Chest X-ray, AP view. Patient: 63 years old, sex F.
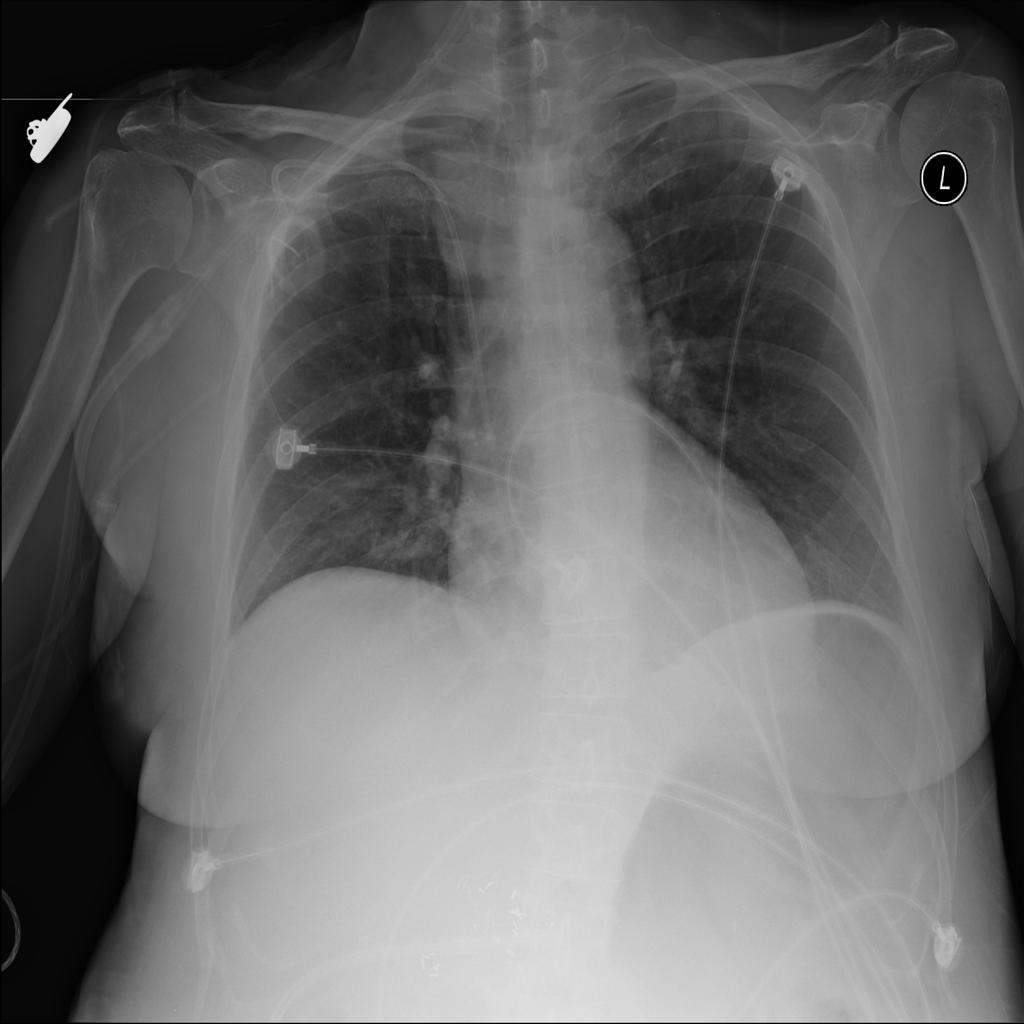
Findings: No Finding